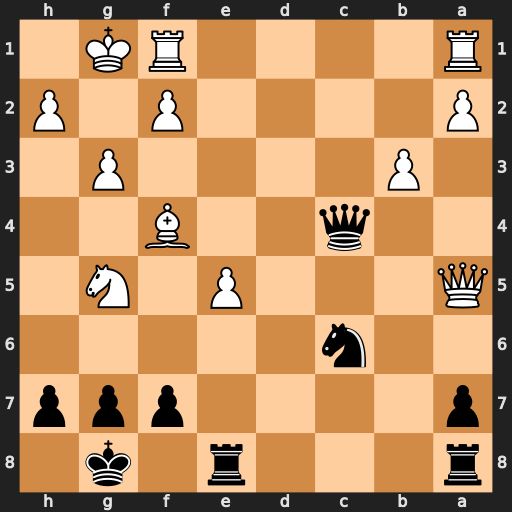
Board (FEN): r3r1k1/p4ppp/2n5/Q3P1N1/2q2B2/1P4P1/P4P1P/R4RK1
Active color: b
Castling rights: -
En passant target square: -
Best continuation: Qxf1+ Kxf1 Nxa5